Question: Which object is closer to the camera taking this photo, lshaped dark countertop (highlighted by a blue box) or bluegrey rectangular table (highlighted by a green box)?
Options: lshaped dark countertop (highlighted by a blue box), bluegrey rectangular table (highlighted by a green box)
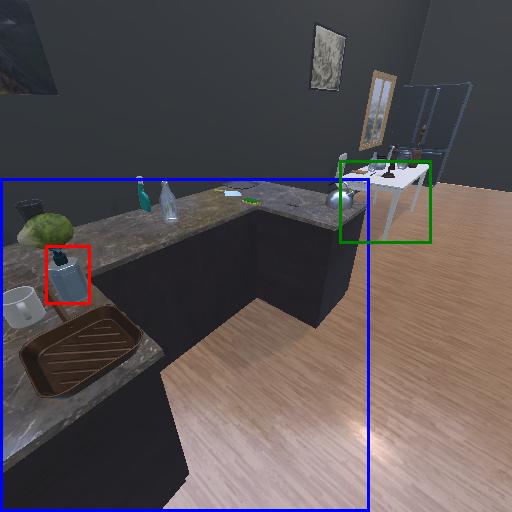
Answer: lshaped dark countertop (highlighted by a blue box)